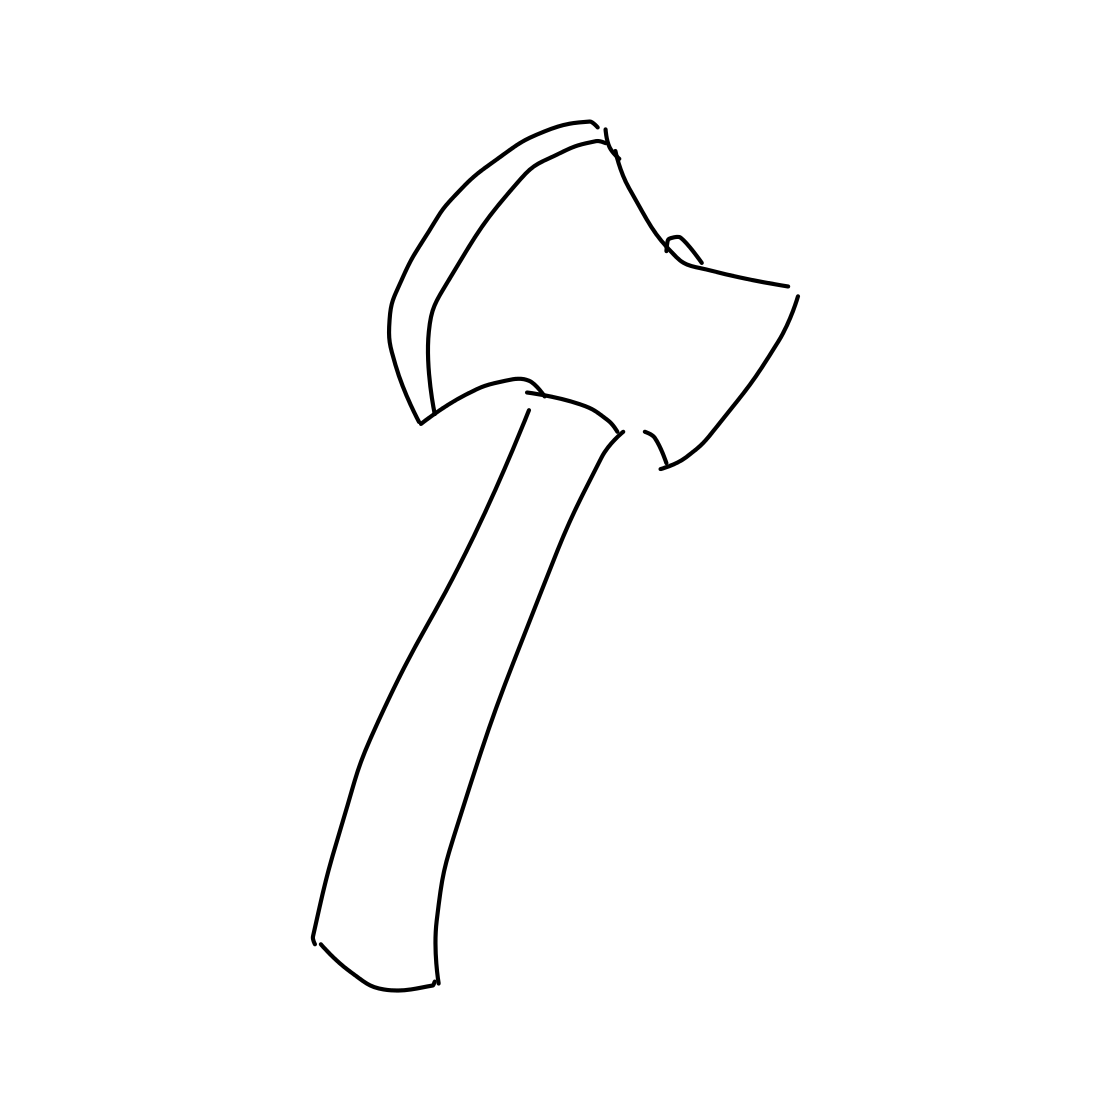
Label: axe